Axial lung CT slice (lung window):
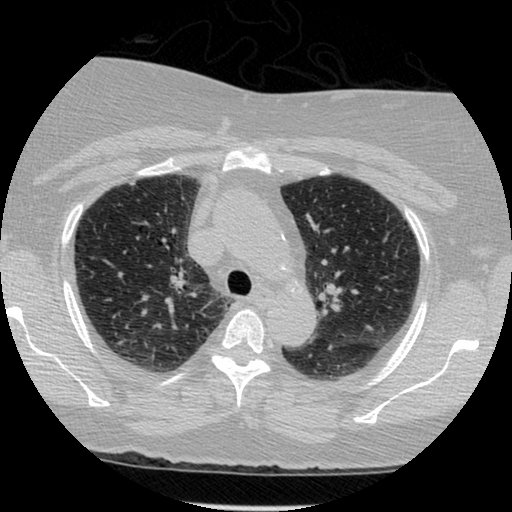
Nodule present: yes
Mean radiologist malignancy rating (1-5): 3